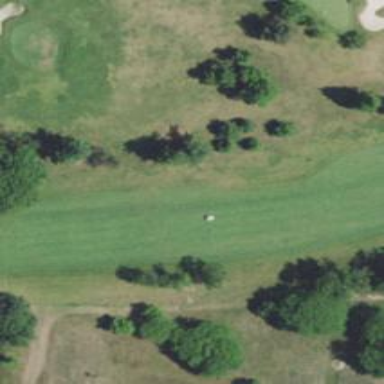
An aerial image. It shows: View of golf hole.